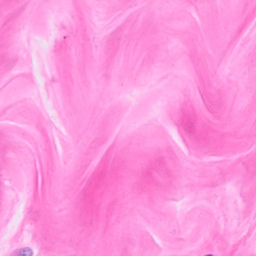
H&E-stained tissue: Breast